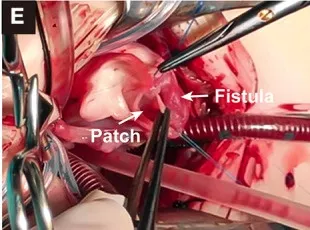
(C-F) depicted the surgical repair process. RCA, right coronary artery; RCAA, right coronary artery aneurysm; AO, aorta.
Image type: medical_photograph (other_medical_photograph)